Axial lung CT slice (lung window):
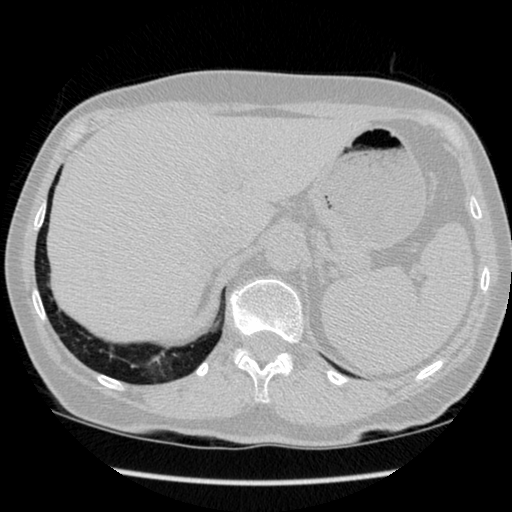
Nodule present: no